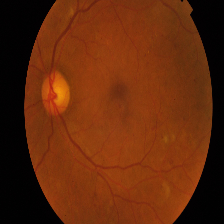
Diabetic retinopathy grade: Proliferative DR